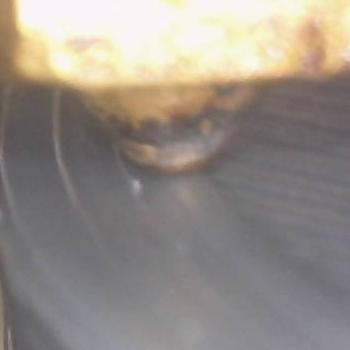
Flow rate: 84%